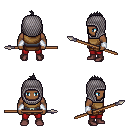
a pixel art fantasy rpg character, male body template, human, dark skin, leather chest armor, red pants, raven mohawk hairstyle, chain hood, white cloth bracers, maroon shoes, spear, four views (front, back, left, right), 2x2 character sprite sheet, small pixel art, hard edges, no anti-aliasing